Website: ulta-beauty
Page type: delivery-shipping
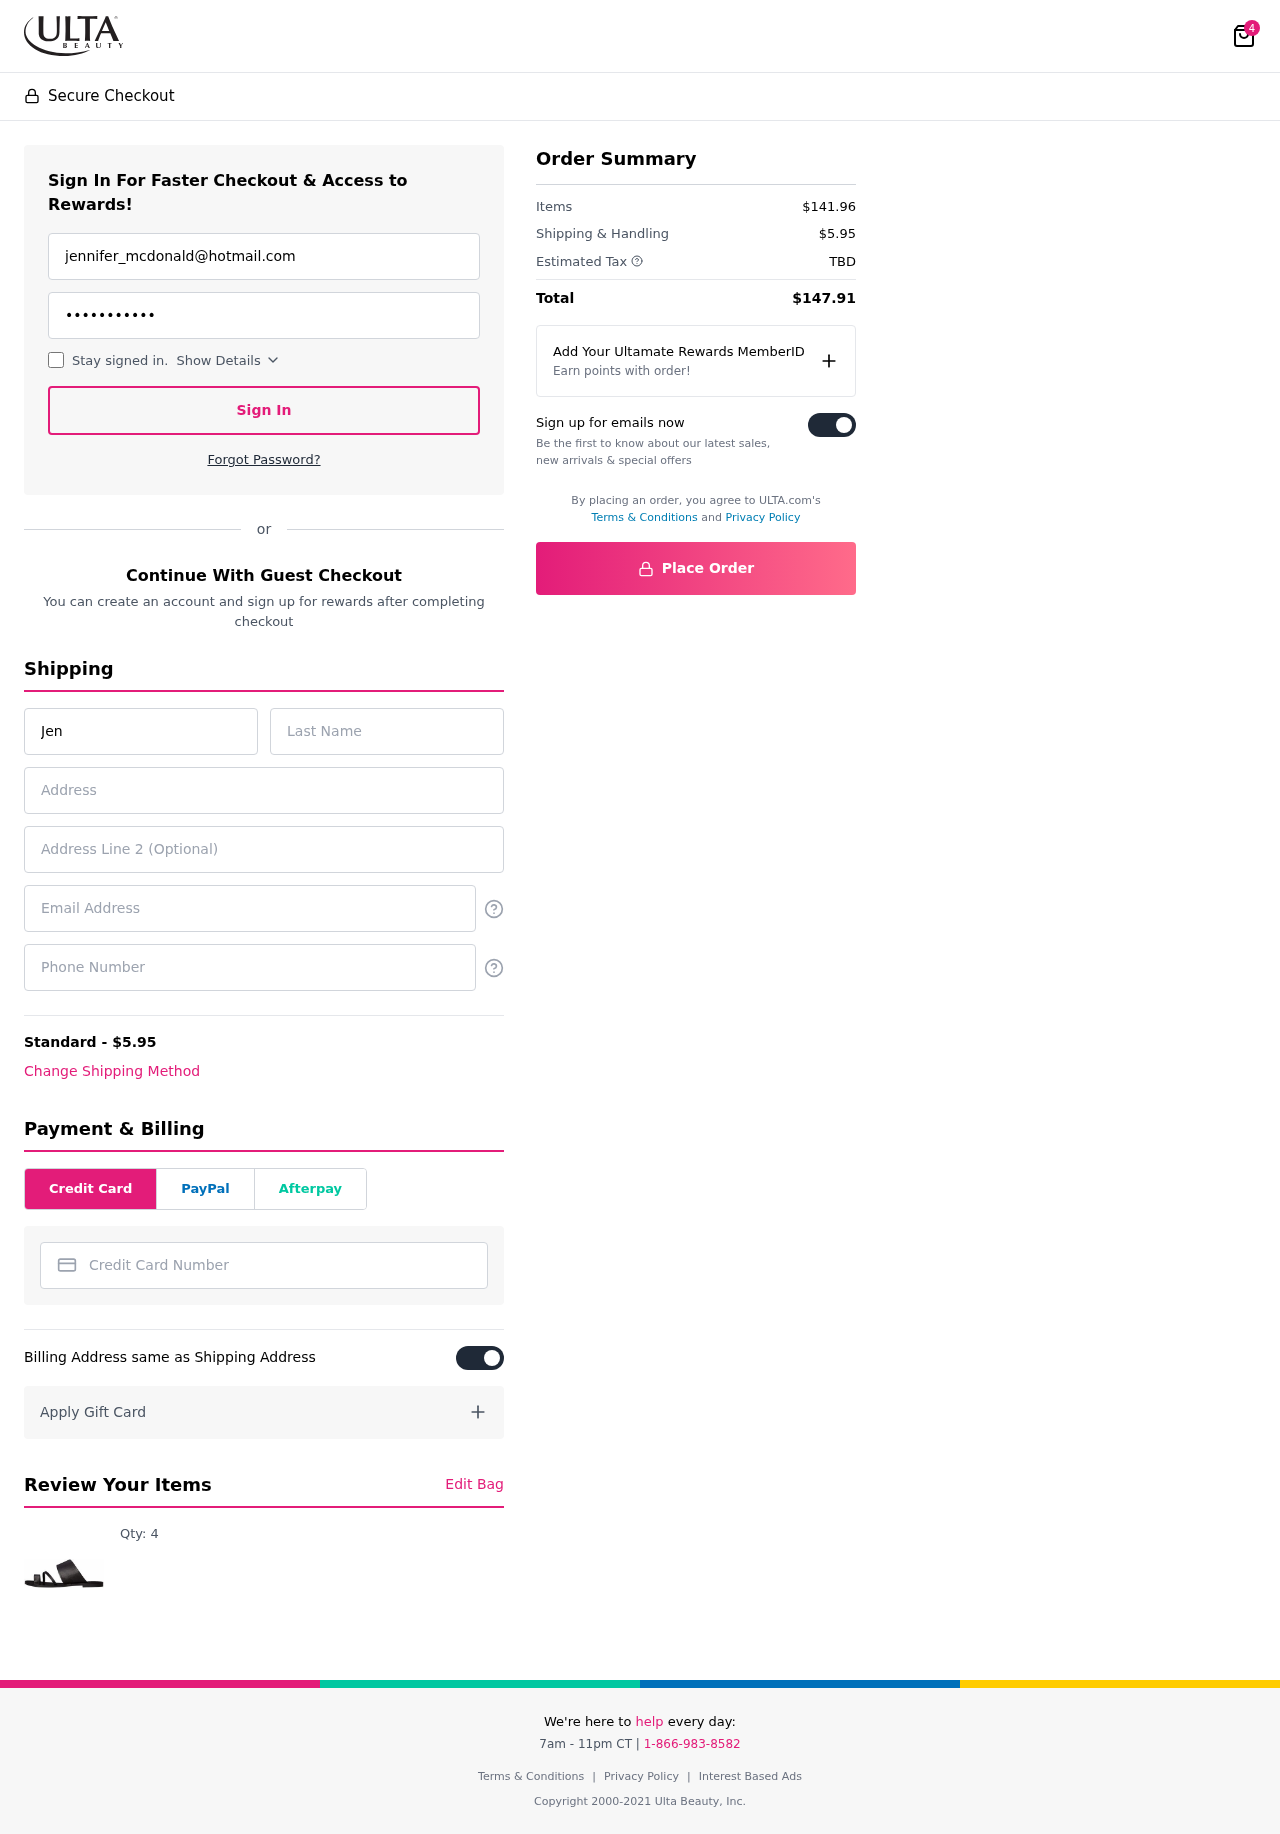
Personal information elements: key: PII_CARD_NUMBER
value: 2708 4889 8477 9932
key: PII_EMAIL
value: jennifer_mcdonald@hotmail.com
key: PII_EMAIL2
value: jennifer_mcdonald@hotmail.com
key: PII_FIRSTNAME
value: Jennifer
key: PII_LASTNAME
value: Mcdonald
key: PII_PHONE
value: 7797618192
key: PII_STREET
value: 505 Roberts Divide
Product elements: key: PRODUCT1_QUANTITY
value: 4
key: PRODUCT1
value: Qty: 4
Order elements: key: ORDER_NUM_ITEMS
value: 4
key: ORDER_SHIPPING_COST
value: $5.95
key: ORDER_SUBTOTAL
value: $141.96
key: ORDER_TAX
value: TBD
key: ORDER_TOTAL
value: $147.91